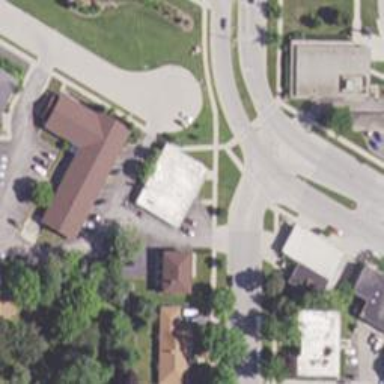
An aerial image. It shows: Veterinary facility.